Field crop: tomato
Growth stage: 1
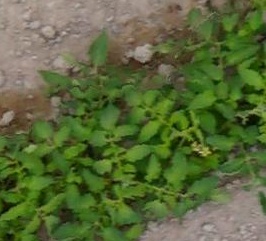
Species: tomato